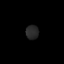
Tissue: lung
Cell type: Endothelial cells
Senescence score: 0.5658
Nuclear area (px): 173
Mean DAPI intensity: 40.653